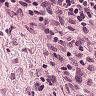
Metastatic tissue present: no